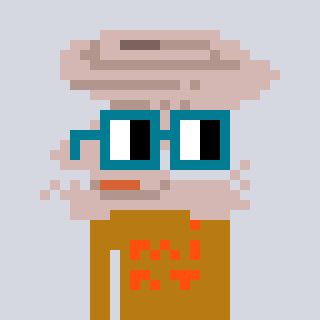
a pixel art character with square dark green glasses, a tornado-shaped head and a gold-colored body on a cool background